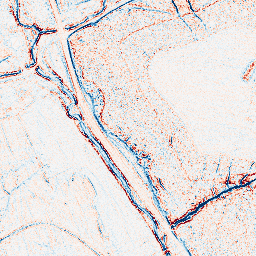
Category: edge_preserving
Decomposition family: bilateral
Decomposition parameters: d: 5
sigma_color: 150
sigma_space: 75
Upsampling method: bicubic
Upsampling parameters: scale: 4
Upsampling scale: 4